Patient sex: F
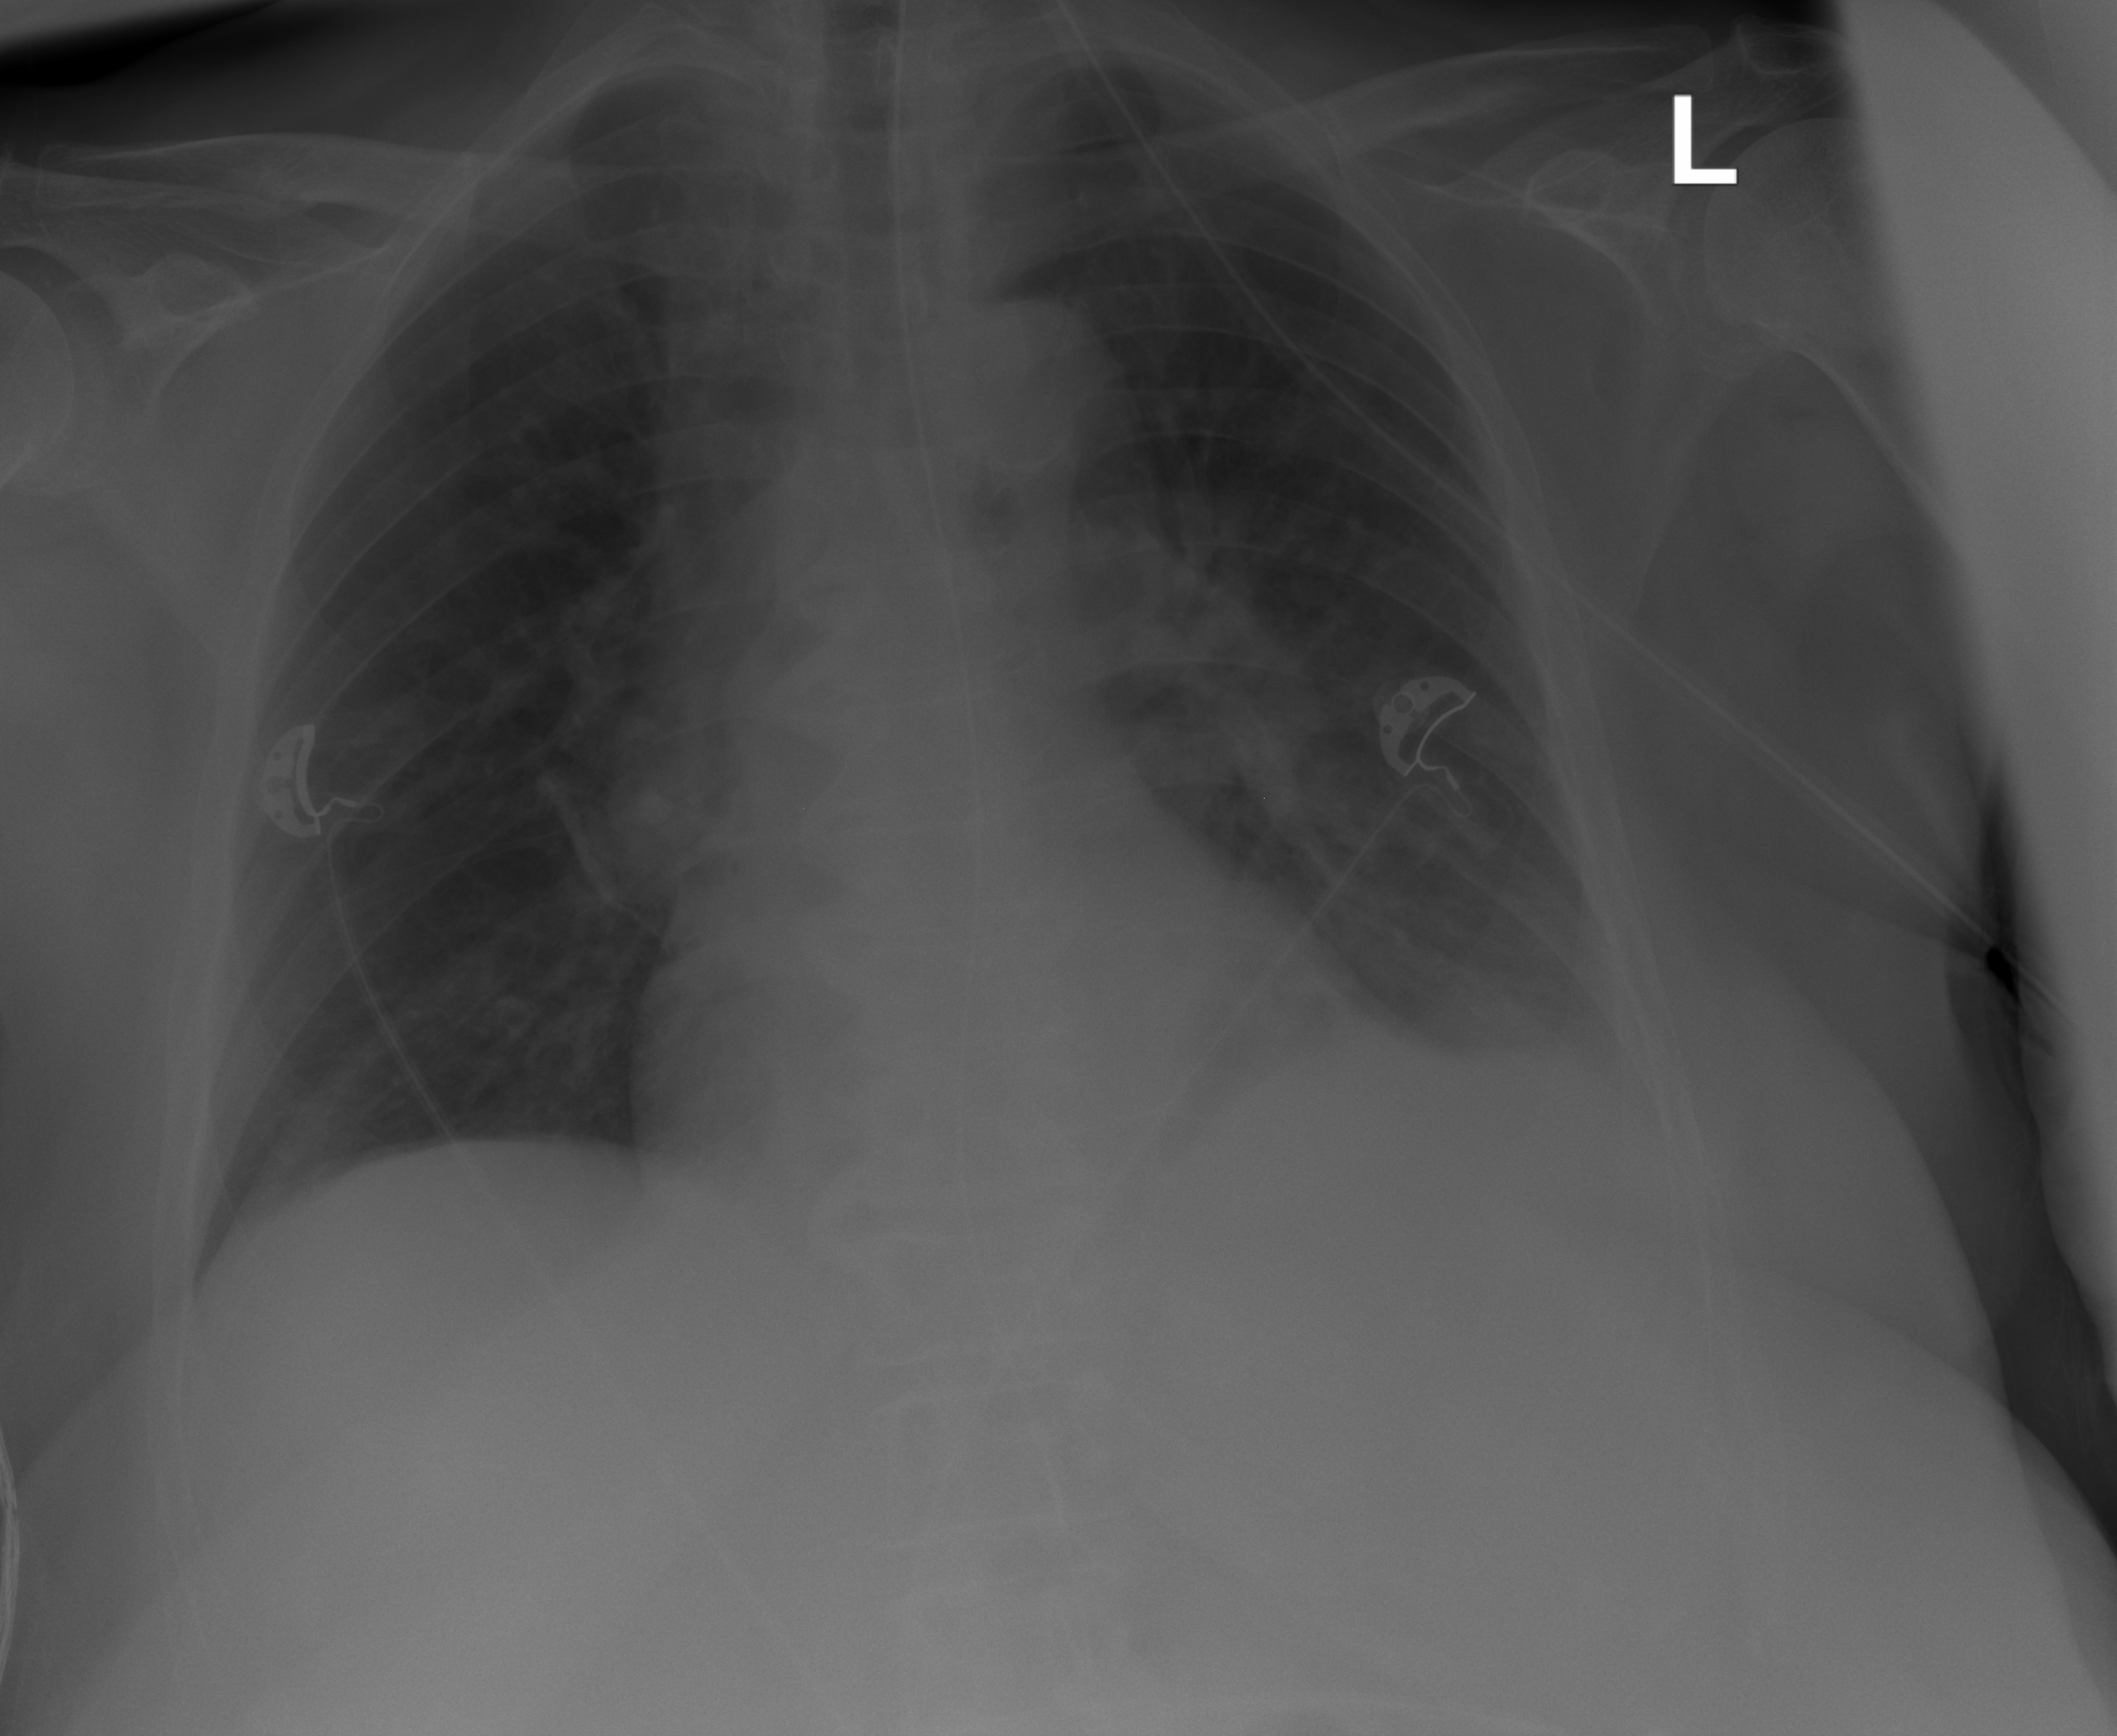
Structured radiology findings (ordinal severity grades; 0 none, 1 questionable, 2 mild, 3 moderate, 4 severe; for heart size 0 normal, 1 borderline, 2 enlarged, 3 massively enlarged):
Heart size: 0
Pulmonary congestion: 0
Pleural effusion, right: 0
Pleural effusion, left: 2
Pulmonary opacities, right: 0
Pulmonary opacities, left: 0
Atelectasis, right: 0
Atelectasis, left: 2